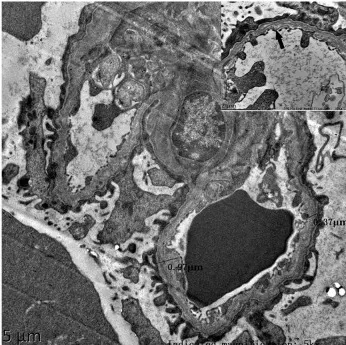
Histopathologic lesions. Immunofluorescence staining showing granular deposition of IgM (++) within the mesangium.
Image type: pathology (immunostaining)